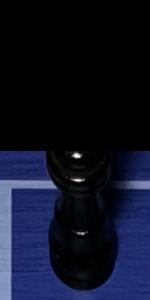
Label: Queen_Black